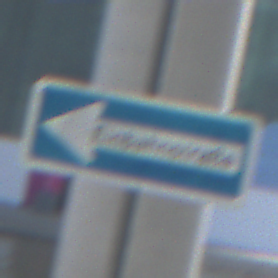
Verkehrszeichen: EinbahnstrasseLinksweisend
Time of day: MorningAfternoon
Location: Outdoor (Urban)
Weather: PartlyCloudy
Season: NotSpecified
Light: Natural